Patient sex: M
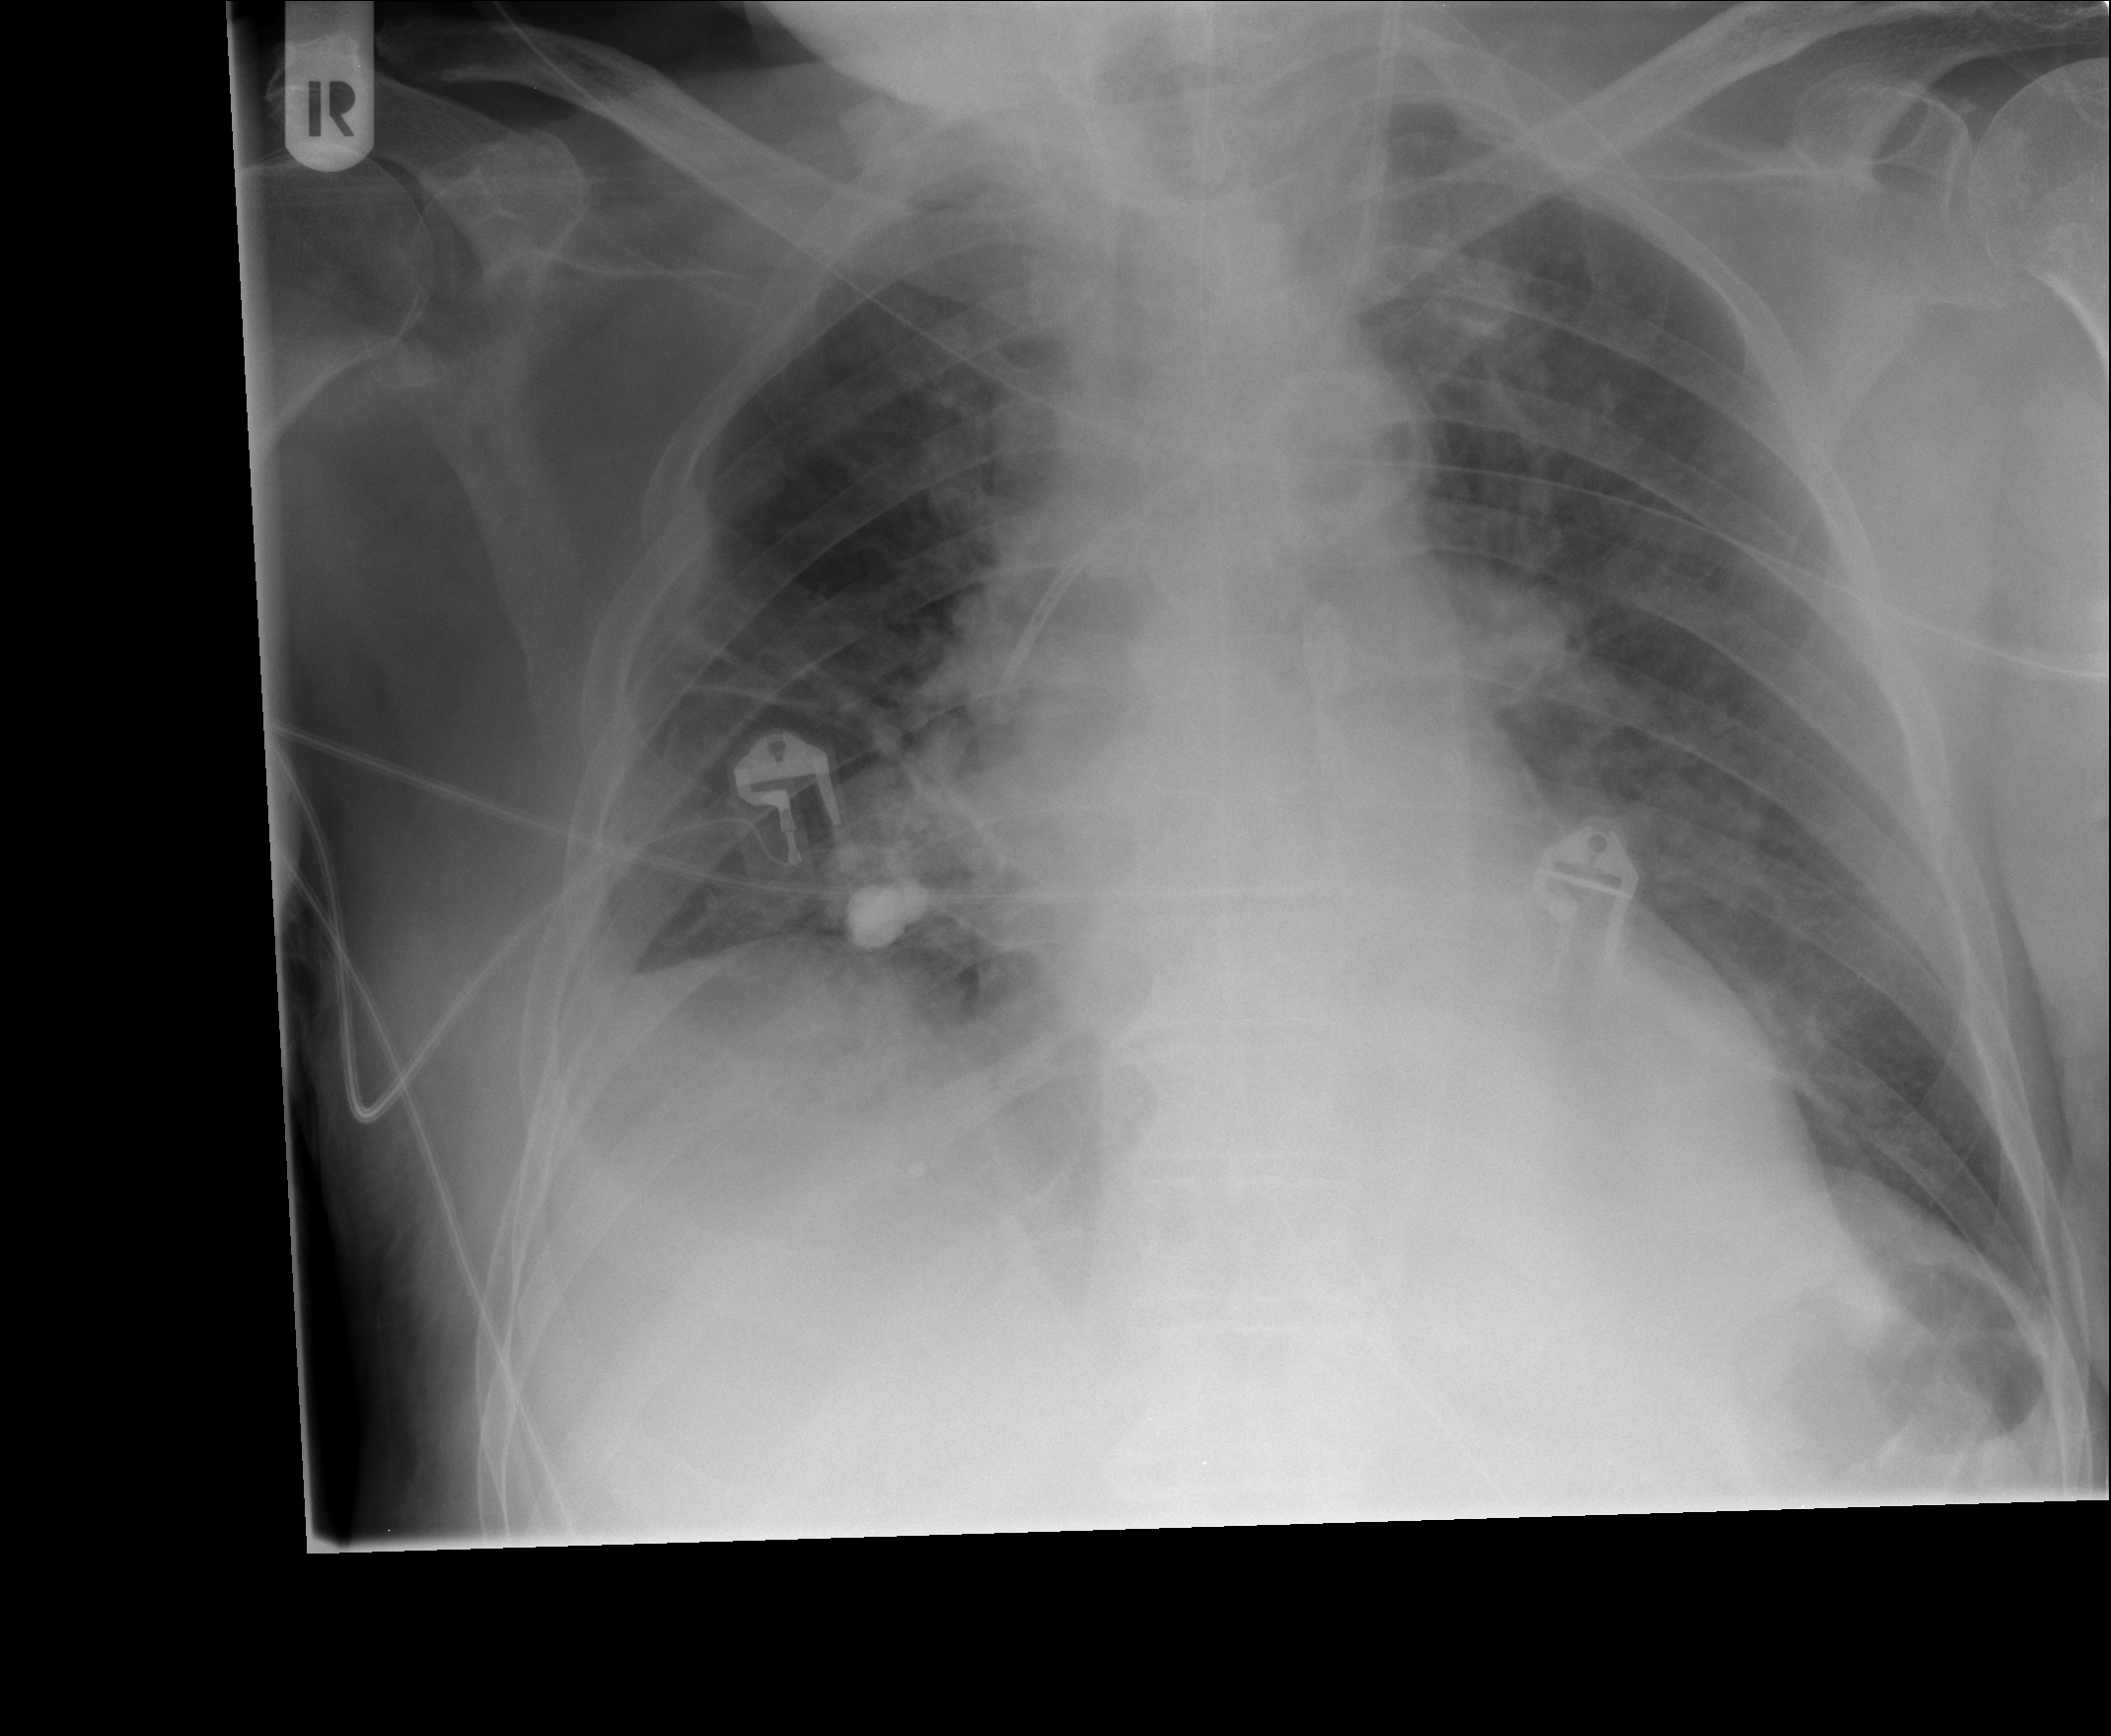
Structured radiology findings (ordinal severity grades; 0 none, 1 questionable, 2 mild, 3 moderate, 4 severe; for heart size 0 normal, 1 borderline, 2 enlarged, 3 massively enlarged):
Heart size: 1
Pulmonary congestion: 0
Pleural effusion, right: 1
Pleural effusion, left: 0
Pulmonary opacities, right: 2
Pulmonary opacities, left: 0
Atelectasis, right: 2
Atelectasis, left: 0